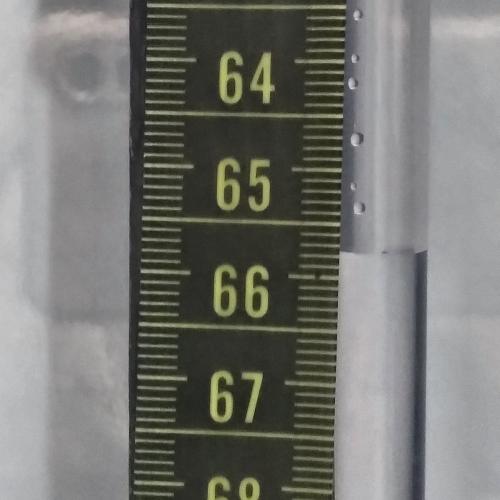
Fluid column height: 65.8 cm